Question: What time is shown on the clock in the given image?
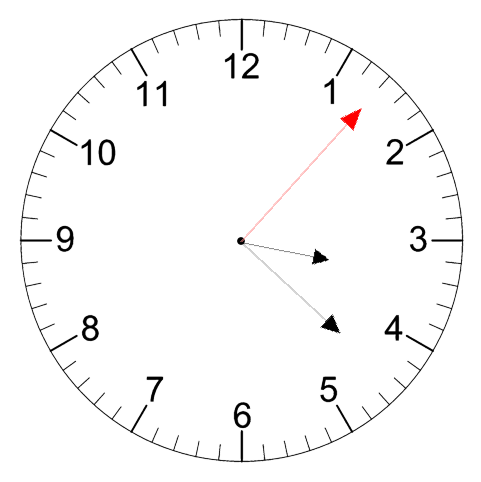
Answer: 03:22:07